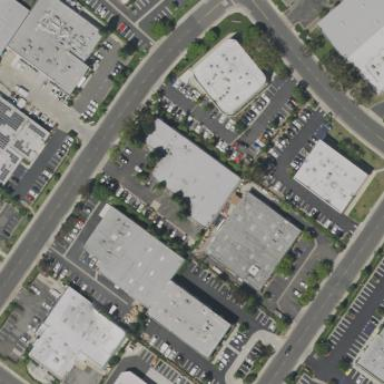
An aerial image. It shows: Commercial building.